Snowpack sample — Rabbit Ears Pass, Jackson County, Colorado, USA (12/17/25, 1:08 PM MST)
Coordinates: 40.387, -106.625
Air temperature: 34 °F
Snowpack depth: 46 cm
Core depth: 30 cm
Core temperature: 24.8 °F
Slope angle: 6°, slope face: 165°
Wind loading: medium
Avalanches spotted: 0
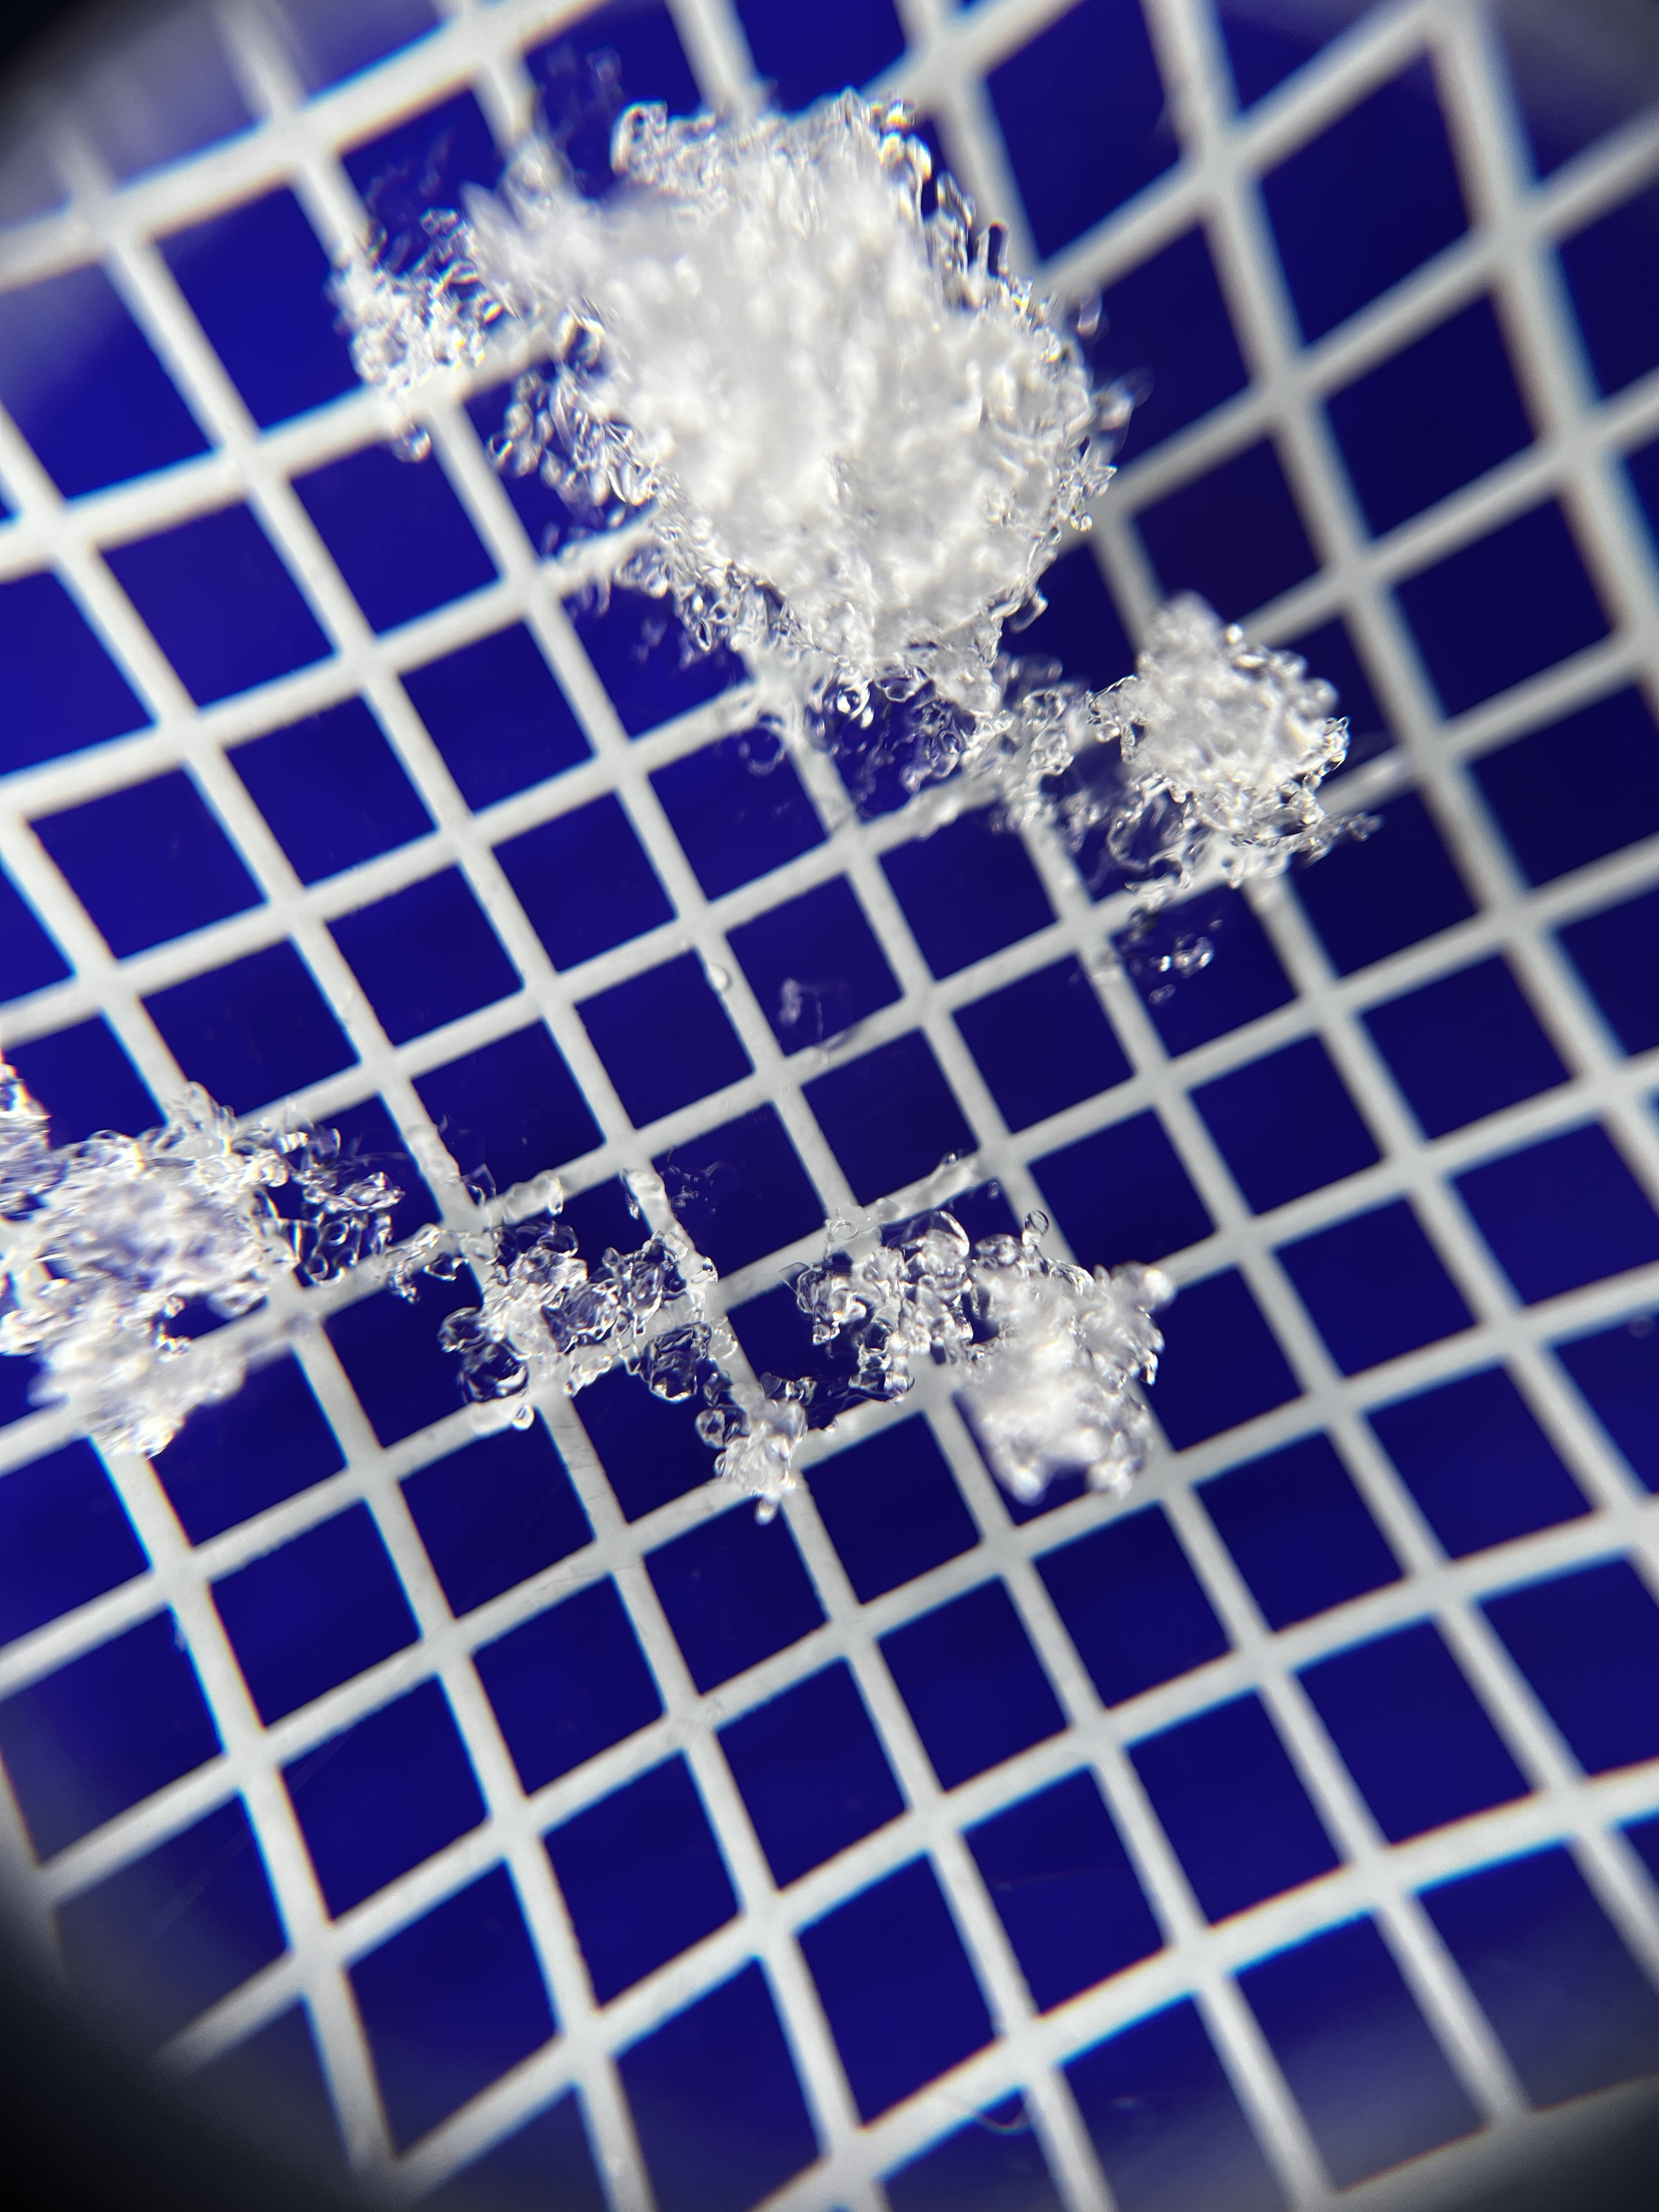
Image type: magnified_profile
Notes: No avalanches spotted nearby, although collected in a meadowy area with minimal risk on this face of the pass.